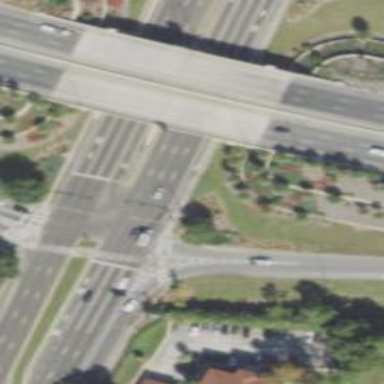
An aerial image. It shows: Marked crossing on footway.